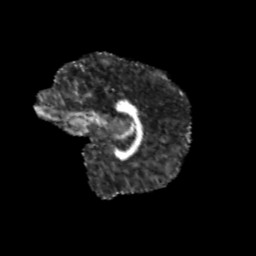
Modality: FA
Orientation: sagittal
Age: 11
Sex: female
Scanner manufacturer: siemens
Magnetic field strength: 3 T
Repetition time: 3.8 s
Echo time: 0.07 s